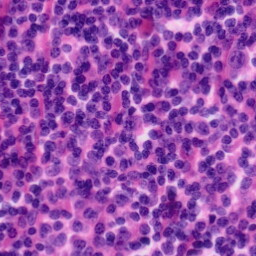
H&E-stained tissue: Tonsil